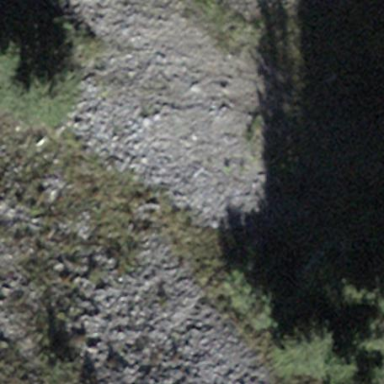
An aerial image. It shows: Scree landscape.